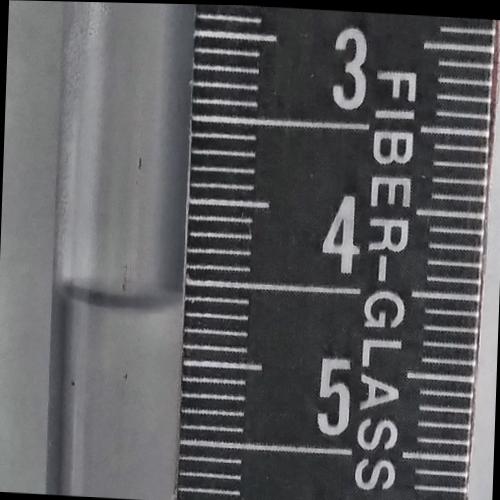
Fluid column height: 4.7 cm